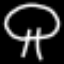
Label: mushroom